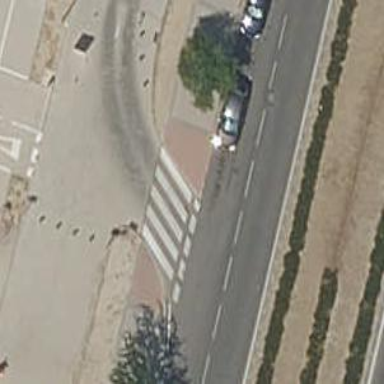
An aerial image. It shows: Zebra crossing on the road.